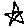
Label: star